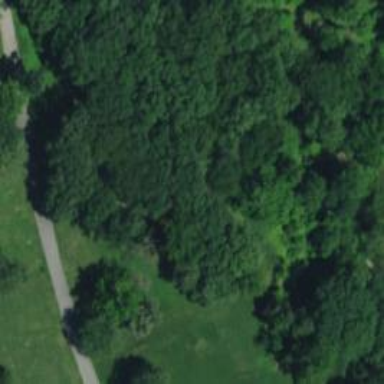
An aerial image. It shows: Disc golf tee.